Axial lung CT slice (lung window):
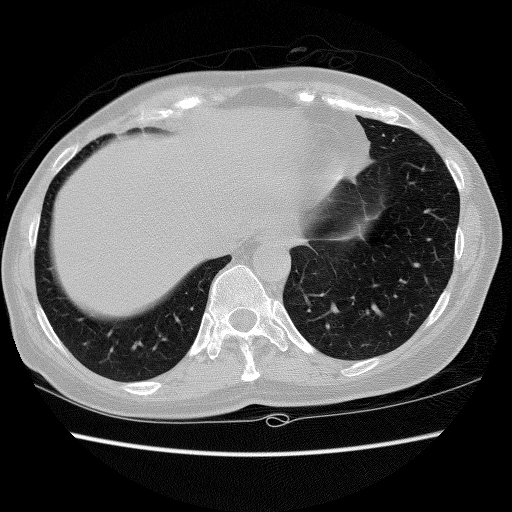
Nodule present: no